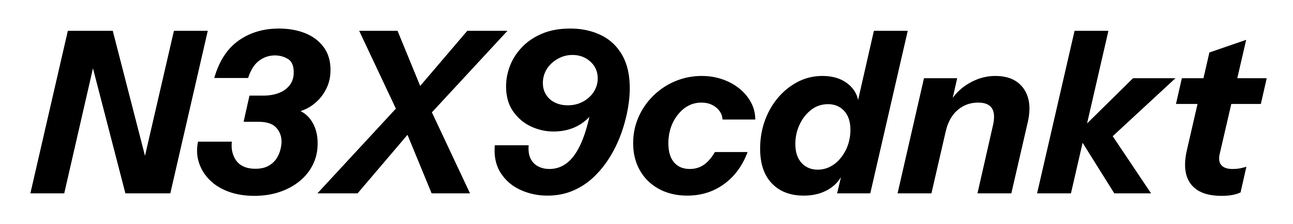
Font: InstrumentSans-Italic_Bold_Italic